Question: I'm trying to find all Euler paths in a graph. For doing this, I'm using a java code based on this: <URL>.
Basically, I made some changes in PrintEulerUtil method (below), but that brings me some problems in the algorithm, and I can't find a solution that works.
Here is the code:
'''
public void printEulerTourUtil(int vertex, int[][] adjacencyMatrix, String trail) {
// variable that stores (in every recursive call) the values of the adj matrix
int[][] localAdjacencyMatrix = new int[this.numberOfNodes + 1][this.numberOfNodes + 1];
// verifies if there is some edge unvisited. if not, then the euler path is in variable "trail"
int verificationSum = 0;
// copy values of variable, not only reference
for (int i = 0; i <= numberOfNodes; i++) {
for (int j = 0; j <= numberOfNodes; j++) {
localAdjacencyMatrix[i][j] = adjacencyMatrix[i][j];
verificationSum += localAdjacencyMatrix[i][j];
}
}
Integer destination = 1;
// if verificationSum != 0, then, at least one edge is in the adj matrix
if (verificationSum != 0) {
// test for every destination possible if is valid (isValidNextEdge) and if has connection between the actual vertex and the destination.
for (destination = 1; destination <= numberOfNodes; destination++) {
if (localAdjacencyMatrix[vertex][destination] == 1 && isValidNextEdge(vertex, destination, localAdjacencyMatrix)) {
// remove the edge for the next recursion call (and not loop the program)
removeEdge(vertex, destination, localAdjacencyMatrix);
trail = trail.concat(destination.toString());
// recursive call
printEulerTourUtil(destination, localAdjacencyMatrix, trail);
}
}
} else {
System.out.println("Euler path: " + trail);
}
}
'''
The problem is: when the recursive call returns, and destination increments, the graph (adjacency matrix) suffers some changes that impossible to find new (nexts) Euler paths. It easier with an example, so:

As you can see, for example, in the second level of the three, when destination is equals to 4, the edges 1-2 and 1-3 are already removed by previous recursive calls. Then, the graph is not the same of the beggining... which make impossible to find the Euler paths after the first one (because the graph isn't correct).
Any thoughts? If someone wants my entire code, just ask. Any help will be very useful. Thank you so much and sorry the size of the post.
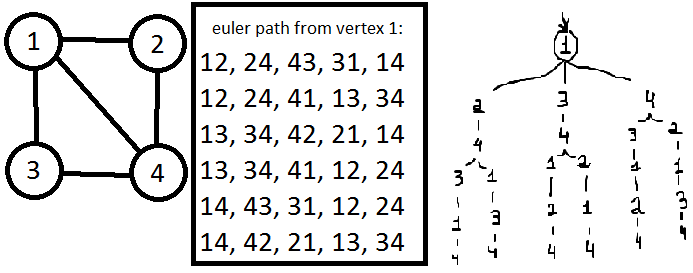
Answer: You have already identified the problem!
> when the recursive call returns, and destination increments, the graph (adjacency matrix) suffers some changes
At the start of the recursive function, you are currently taking a copy of the 'adjacencyMatrix' that has been passed in to you. However, you then this local copy as you loop through the possible destination edges. As you have observed, after the return from the recursive call along the destination edge, your 'localAdjacencyMatrix' has already been changed - it's no longer correct to pass it to the recursive call for the destination edge.
To resolve your problem, you need to keep better track of the adjacency matrix that was passed to you, and the multiple adjacency matrices you pass down.
I haven't checked this, but I'd say you need to:
- change the test just after '// test for every destination possible if is valid (isValidNextEdge) and if has connection between the actual vertex and the destination' so that it works on 'adjacencyMatrix', the invariant matrix that was passed in- copy the code that copies values from 'adjacencyMatrix' to 'localAdjacencyMatrix' to just before '// remove the edge for the next recursion call (and not loop the program)'. This will ensure that when you remove an edge, you do it from a copy of the input adjacency matrix